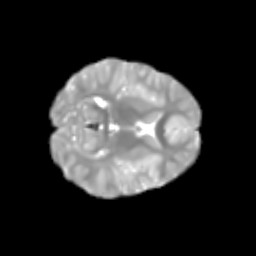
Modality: T2w
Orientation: axial
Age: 5
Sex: male
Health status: healthy